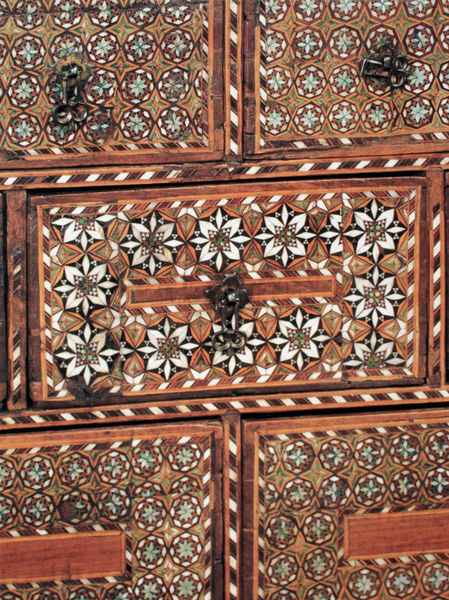
Titel: Schreibkasten (Detail)
Standort: Berlin
Institution: Kunstgewerbemuseum
Schlagwörter: weiß, grün, blume, blumen, braun, bunt, holz, orange, schmuck, schwarz, tür, türkis, blüte, blüten, rot, schloss, fächer, muster, ornament, regal, wand, rahmen, möbel, natur, pflanze, knopf, kreis, rund, kommode, schrank, leiste, farben, jugendstil, detail, dekor, ornamente, verzierung, streifen, schublade, metall, langweilig, geschlossen, foto, fotografie, griff, eisen, truhe, messing, haken, orient, perlmutt, sterne, kreise, mosaik, gravur, einlegearbeit, intarsie, intarsien, kasten, photo, schubladen, schubfächer, sekretär, schränkchen, schatulle, ornamentik, möbelstück, kästchen, fach, wiederholung, rosetten, schlösser, schlüsselloch, elfenbein, spalt, holztruhe, aster, faser, alhambra, einlage, schubfach, munster, möberlstück, oreient, antasien, intasiena, intassienarbeiten, verschiedene materiaien